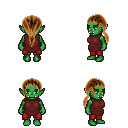
a pixel art fantasy rpg character, female body template, orc, green skin, maroon tunic, red pants, brown ponytail hairstyle, four views (front, back, left, right), 2x2 character sprite sheet, small pixel art, hard edges, no anti-aliasing